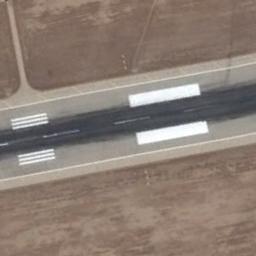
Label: runway